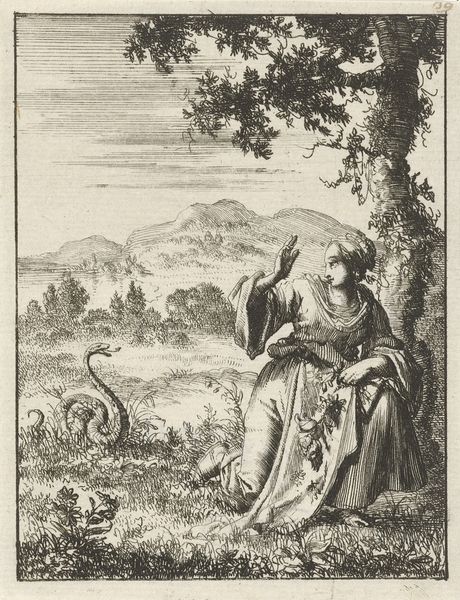
Titel: Bloemplukkende vrouw aangevallen door een slang
Künstler: Jan Luyken
Standort: Amsterdam
Institution: Rijksmuseum
Schlagwörter: baum, berg, blätter, hand, himmel, kopf, wasser, weiß, fluss, landschaft, see, blume, blumen, frau, geste, kleid, schwarz, blick, gras, wiese, haube, hände, ast, hügel, stamm, strauch, büsche, pflanzen, apfel, schürze, schuhe, berge, gebirge, angst, kopftuch, knie, striche, eva, paradies, zweig, druck, stich, knien, furcht, schlange, zunge, knieen, kupferstich, abwehr, wies, gewandt, ängstlich, handd